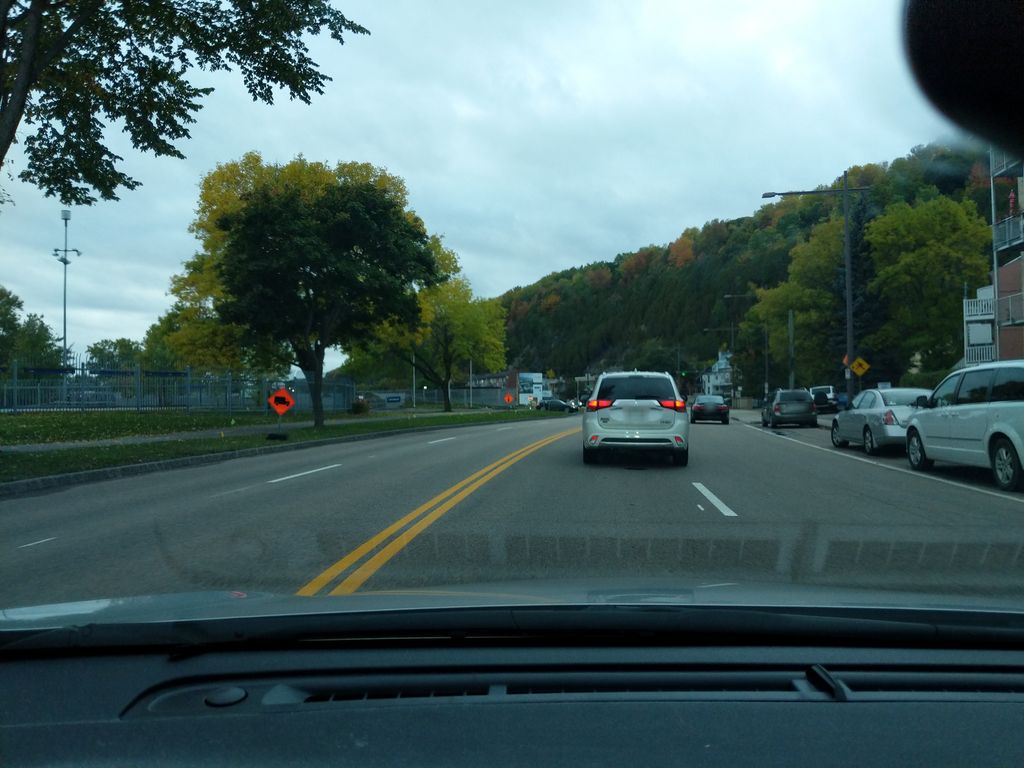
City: quebec_city